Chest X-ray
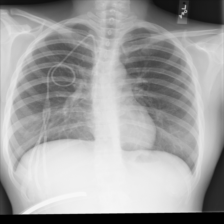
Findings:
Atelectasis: negative
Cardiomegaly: negative
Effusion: negative
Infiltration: negative
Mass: negative
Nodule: negative
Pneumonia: negative
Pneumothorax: negative
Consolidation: negative
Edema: negative
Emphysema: negative
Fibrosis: negative
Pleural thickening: negative
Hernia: negative